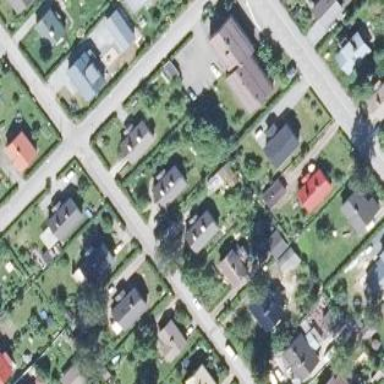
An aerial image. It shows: Residential area.